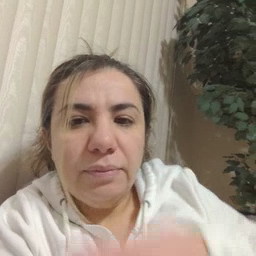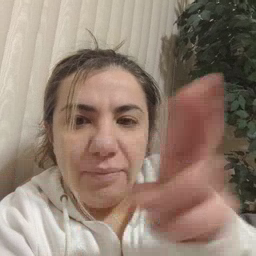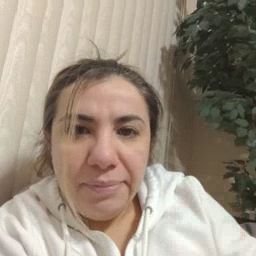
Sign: room